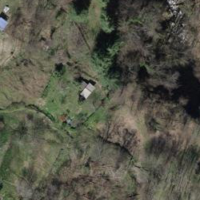
EUNIS habitat code: 41
Species observed at this site:
Cardamine heptaphylla